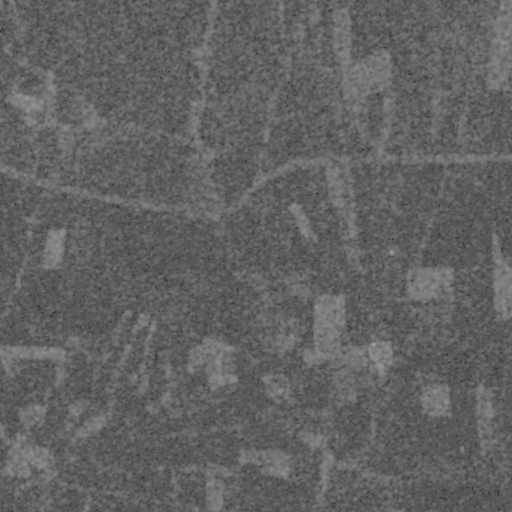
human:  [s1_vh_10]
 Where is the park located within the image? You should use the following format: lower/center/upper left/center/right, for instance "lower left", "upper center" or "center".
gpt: The park is located in the lower left of the image.
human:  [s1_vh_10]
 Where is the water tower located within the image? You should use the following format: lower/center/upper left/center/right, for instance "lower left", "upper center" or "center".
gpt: The water tower is located in the lower left of the image.
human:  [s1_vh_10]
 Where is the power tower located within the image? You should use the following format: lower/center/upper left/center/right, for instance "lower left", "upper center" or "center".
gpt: There is no power tower in the image.

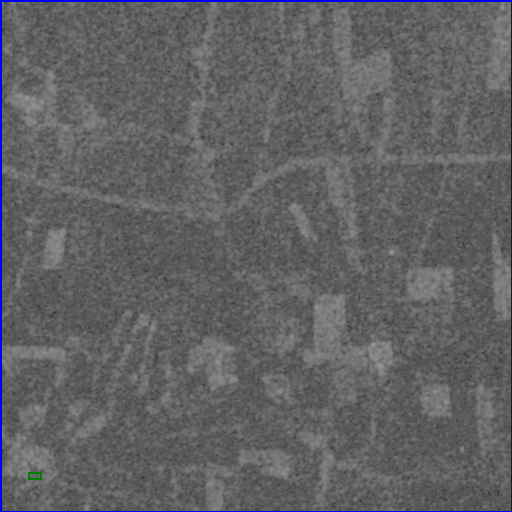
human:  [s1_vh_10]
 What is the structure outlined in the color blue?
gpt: The structure outlined in blue is a crop field.
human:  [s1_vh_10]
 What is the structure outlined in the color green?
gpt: The structure outlined in green is a park.
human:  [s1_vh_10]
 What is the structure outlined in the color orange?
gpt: There is no orange outline.